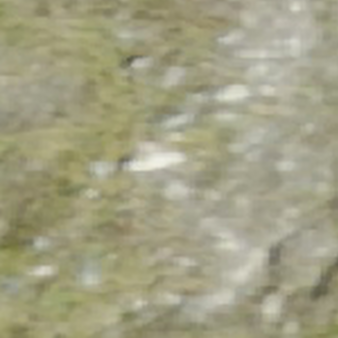
Label: other